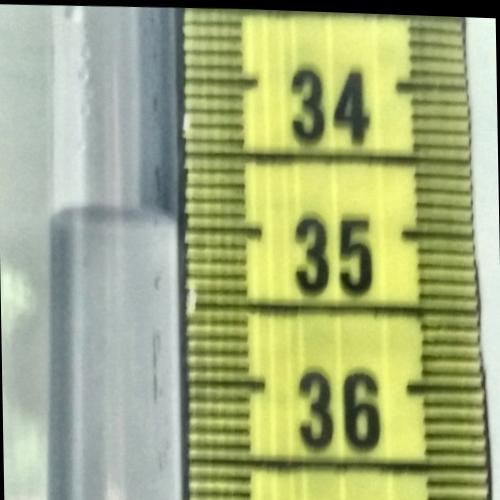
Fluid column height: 34.9 cm